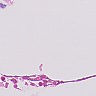
Metastatic tissue present: no